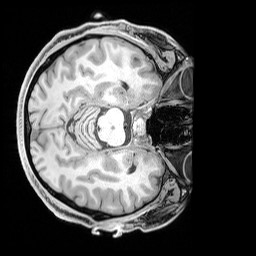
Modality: T1w
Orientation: axial
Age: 40
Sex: male
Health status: healthy
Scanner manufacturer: siemens
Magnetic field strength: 3 T
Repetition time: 1.65 s
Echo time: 0.00182 s